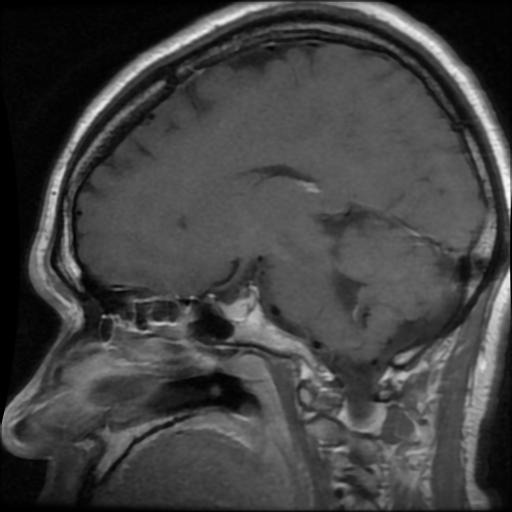
Label: pituitary